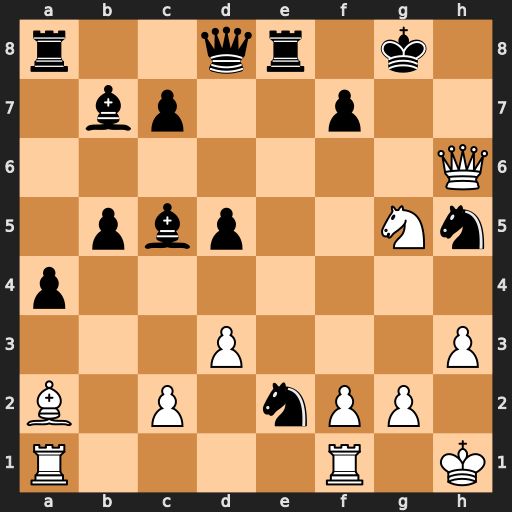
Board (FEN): r2qr1k1/1bp2p2/7Q/1pbp2Nn/p7/3P3P/B1P1nPP1/R4R1K
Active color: w
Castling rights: -
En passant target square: -
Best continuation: Qh7+ Kf8 Qxf7#